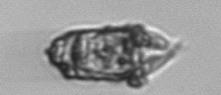
Label: Tintinnopsis